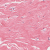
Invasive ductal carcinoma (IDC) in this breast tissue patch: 0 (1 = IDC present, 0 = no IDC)